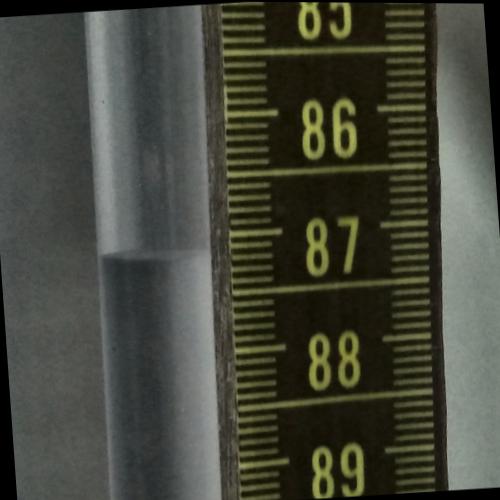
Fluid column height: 87.2 cm